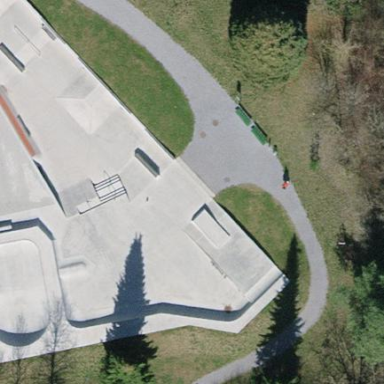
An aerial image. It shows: Concrete skateboard and BMX pitch for leisure activities.